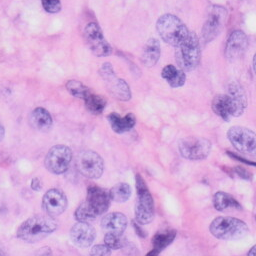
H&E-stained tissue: Skin